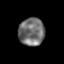
Tissue: prostate
Cell type: Epithelial cells
Senescence score: 0.33
Nuclear area (px): 706
Mean DAPI intensity: 112.224